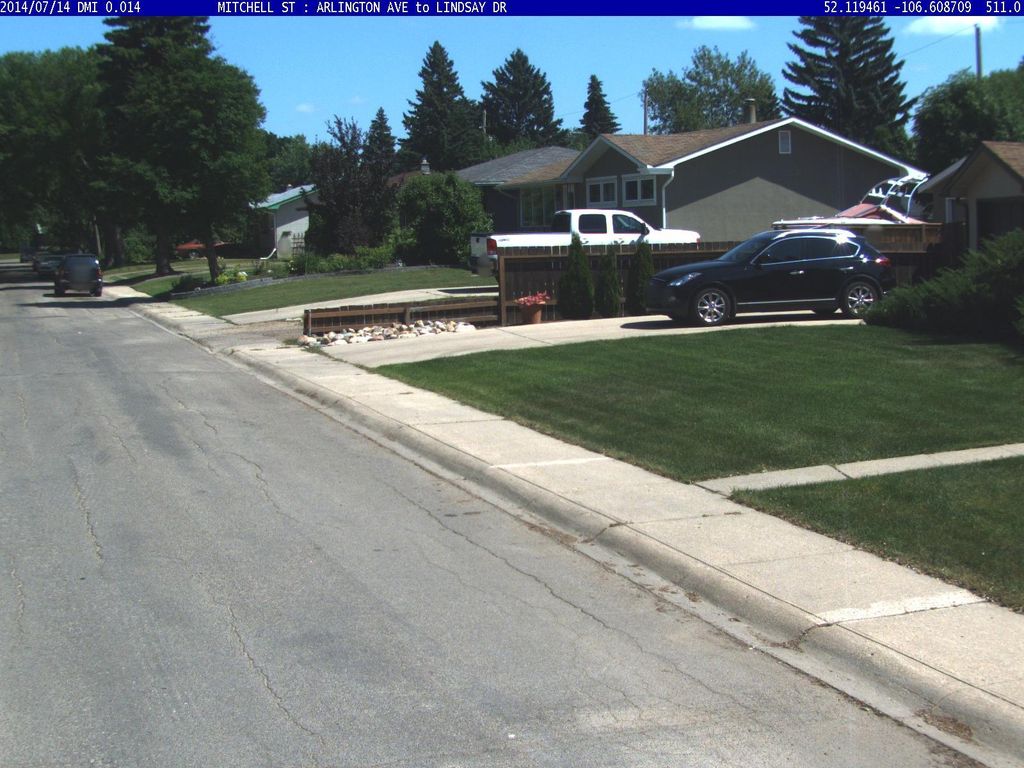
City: saskatoon